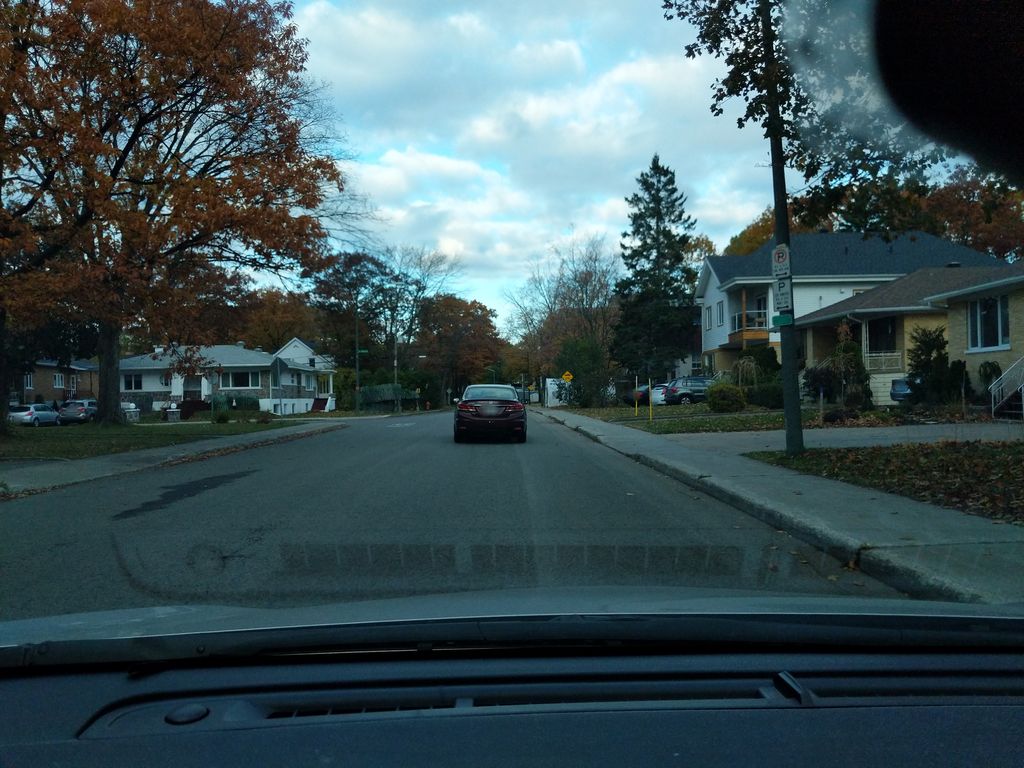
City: quebec_city